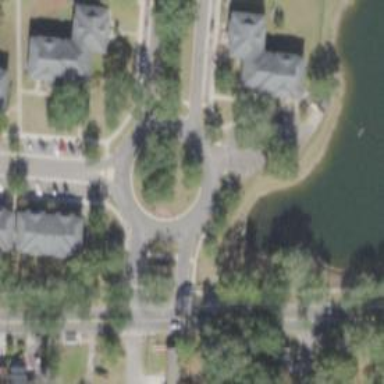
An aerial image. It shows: Residential road with roundabout.